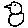
Label: bird